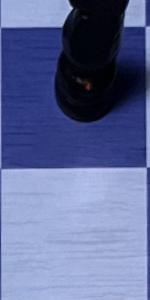
Label: Empty